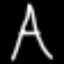
Label: The Eiffel Tower